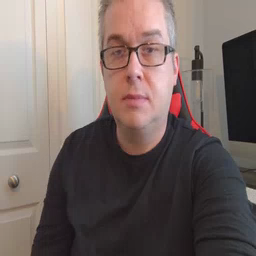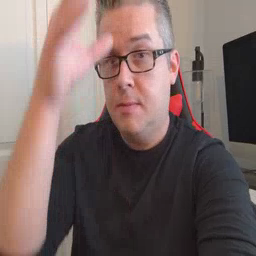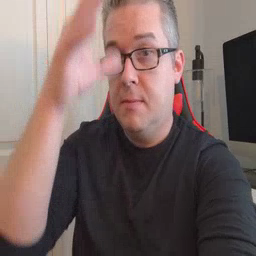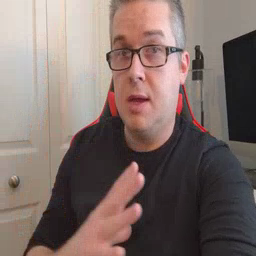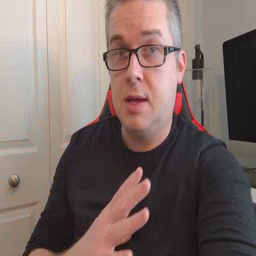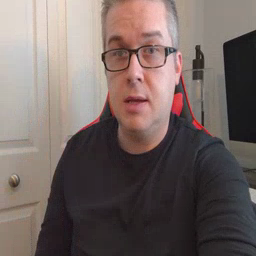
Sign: man